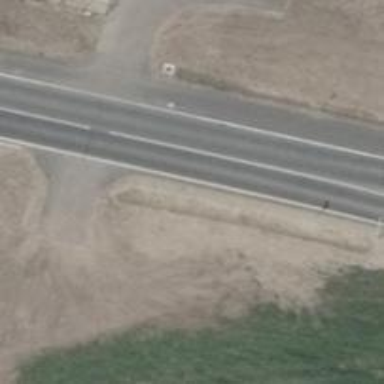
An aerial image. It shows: Primary road with asphalt surface.